Question: So I've got a schema that was set up by our DBA and now I need to translate it to SQL Azure. I'm having some trouble trying to convert it over to the .NET backend we have for our Azure Mobile Service. Here's the schema:

All of these are one-to-many relationships. So you'll notice that there are foreign keys that relate back multiple tables. For example in the Scenario table there is a foreign key to the projects table and areas table. Is this a good way to set up the database? Couldn't you just relate the tables to have pointers to their parent tables? For example in the Scenarios table, a FK to only SubAreas? At first I tried to create EntityData classes in my Azure Service like so:
'''
public class SubArea : EntityData
{
public string SubAreaAttenuation {get; set;}
...
...
public virtual Area Area {get; set;}
public virtual ICollection<Scenario> Scenarios {get; set;}
}
'''
Do I need explicit keys in SubArea for Area and Project? Or is a pointer back to Area enough? I feel like the DBA had these extra keys for a reason (possibly to make searching easier?) But I don't know enough about databases yet to really be sure.
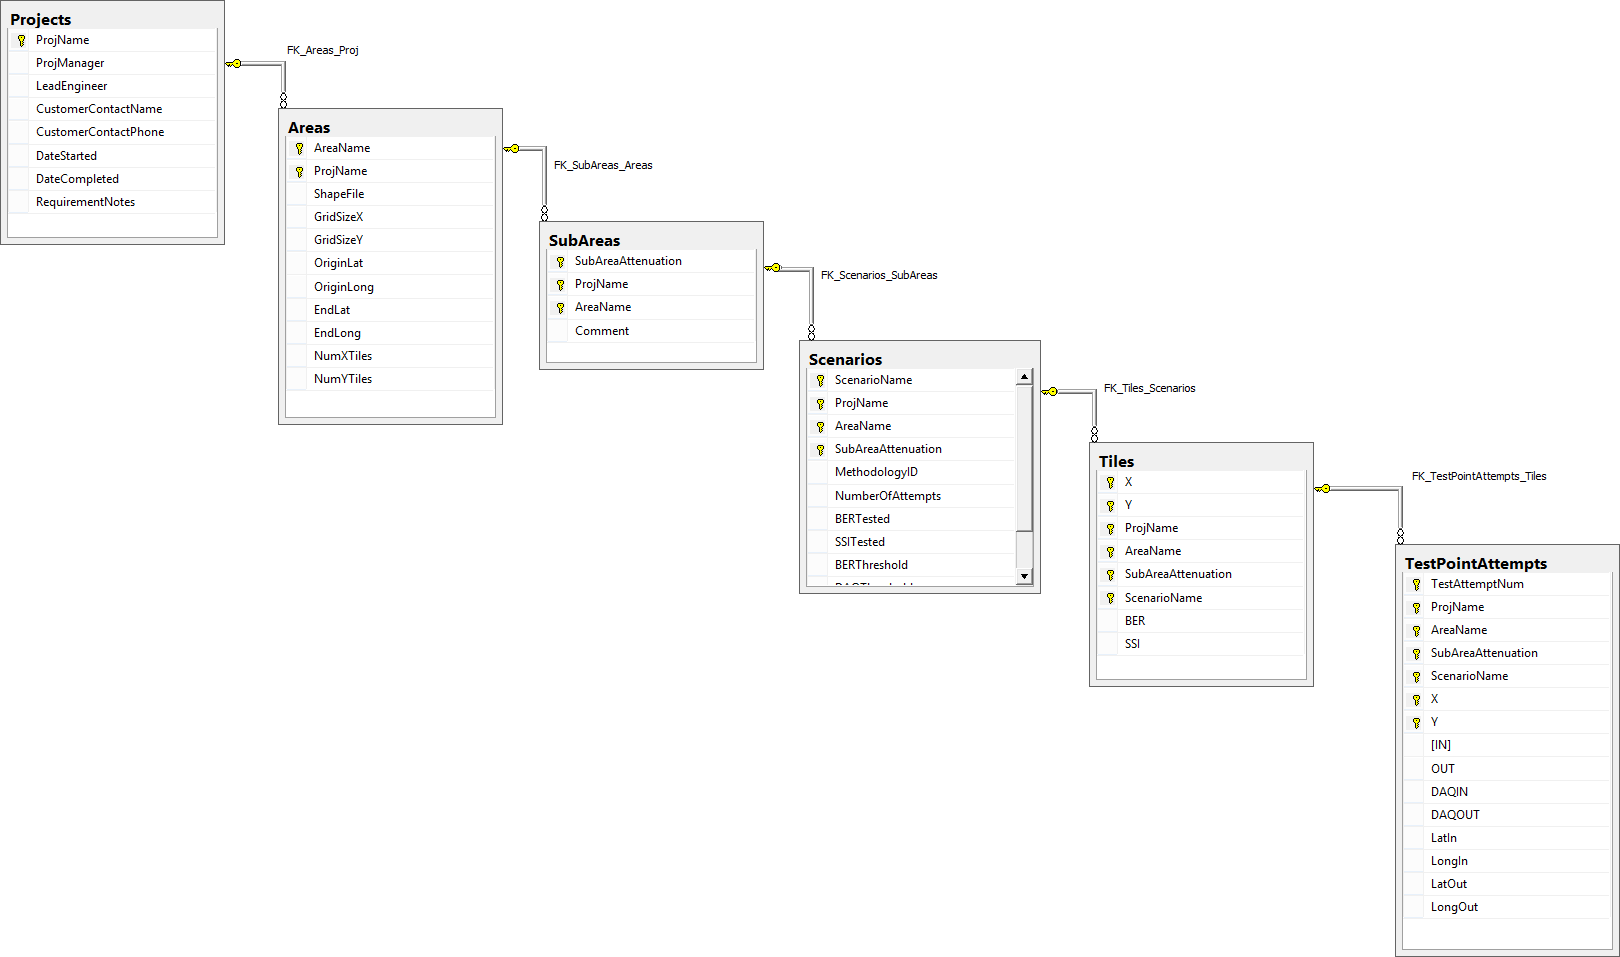
Answer: Bad design, for two reasons:
1. It's a bad decision to have meaningful values as primary keys. Your DBA should know that if a project name should change one day it will require table rebuilds of all involved tables because one can't just modify a primary key value.
2. Your DBA should also know that this is not well-normalized design, because all these key values are redundant. The idea of normalization is to reduce redundancy. If an Area needs to know its Projects name it should join in the Project. RDBMS's are extremely well optimized for these kinds of back joins.
All these composite keys should be removed. The primary keys should be values that have no bearing on business logic, so they can be immutable (so-called - it's an academic privilege to consider these an <URL>. It's a PIA to write joins with composite keys. Even with EF, that generates the queries for you, its much easier to have singular primary keys.
If any combination of fields should be unique, a unique index should be applied, possibly clustered. The primary key is clustered by default, but when designing the tables it is possible to choose another index as the clustered index. This is something to <URL>.